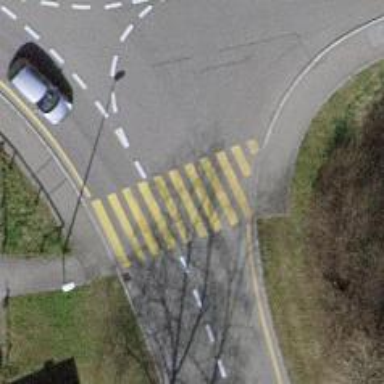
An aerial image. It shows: Marked crossing with zebra stripes on the road.